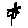
Label: flower